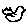
Label: bird